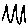
Label: zigzag